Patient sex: M
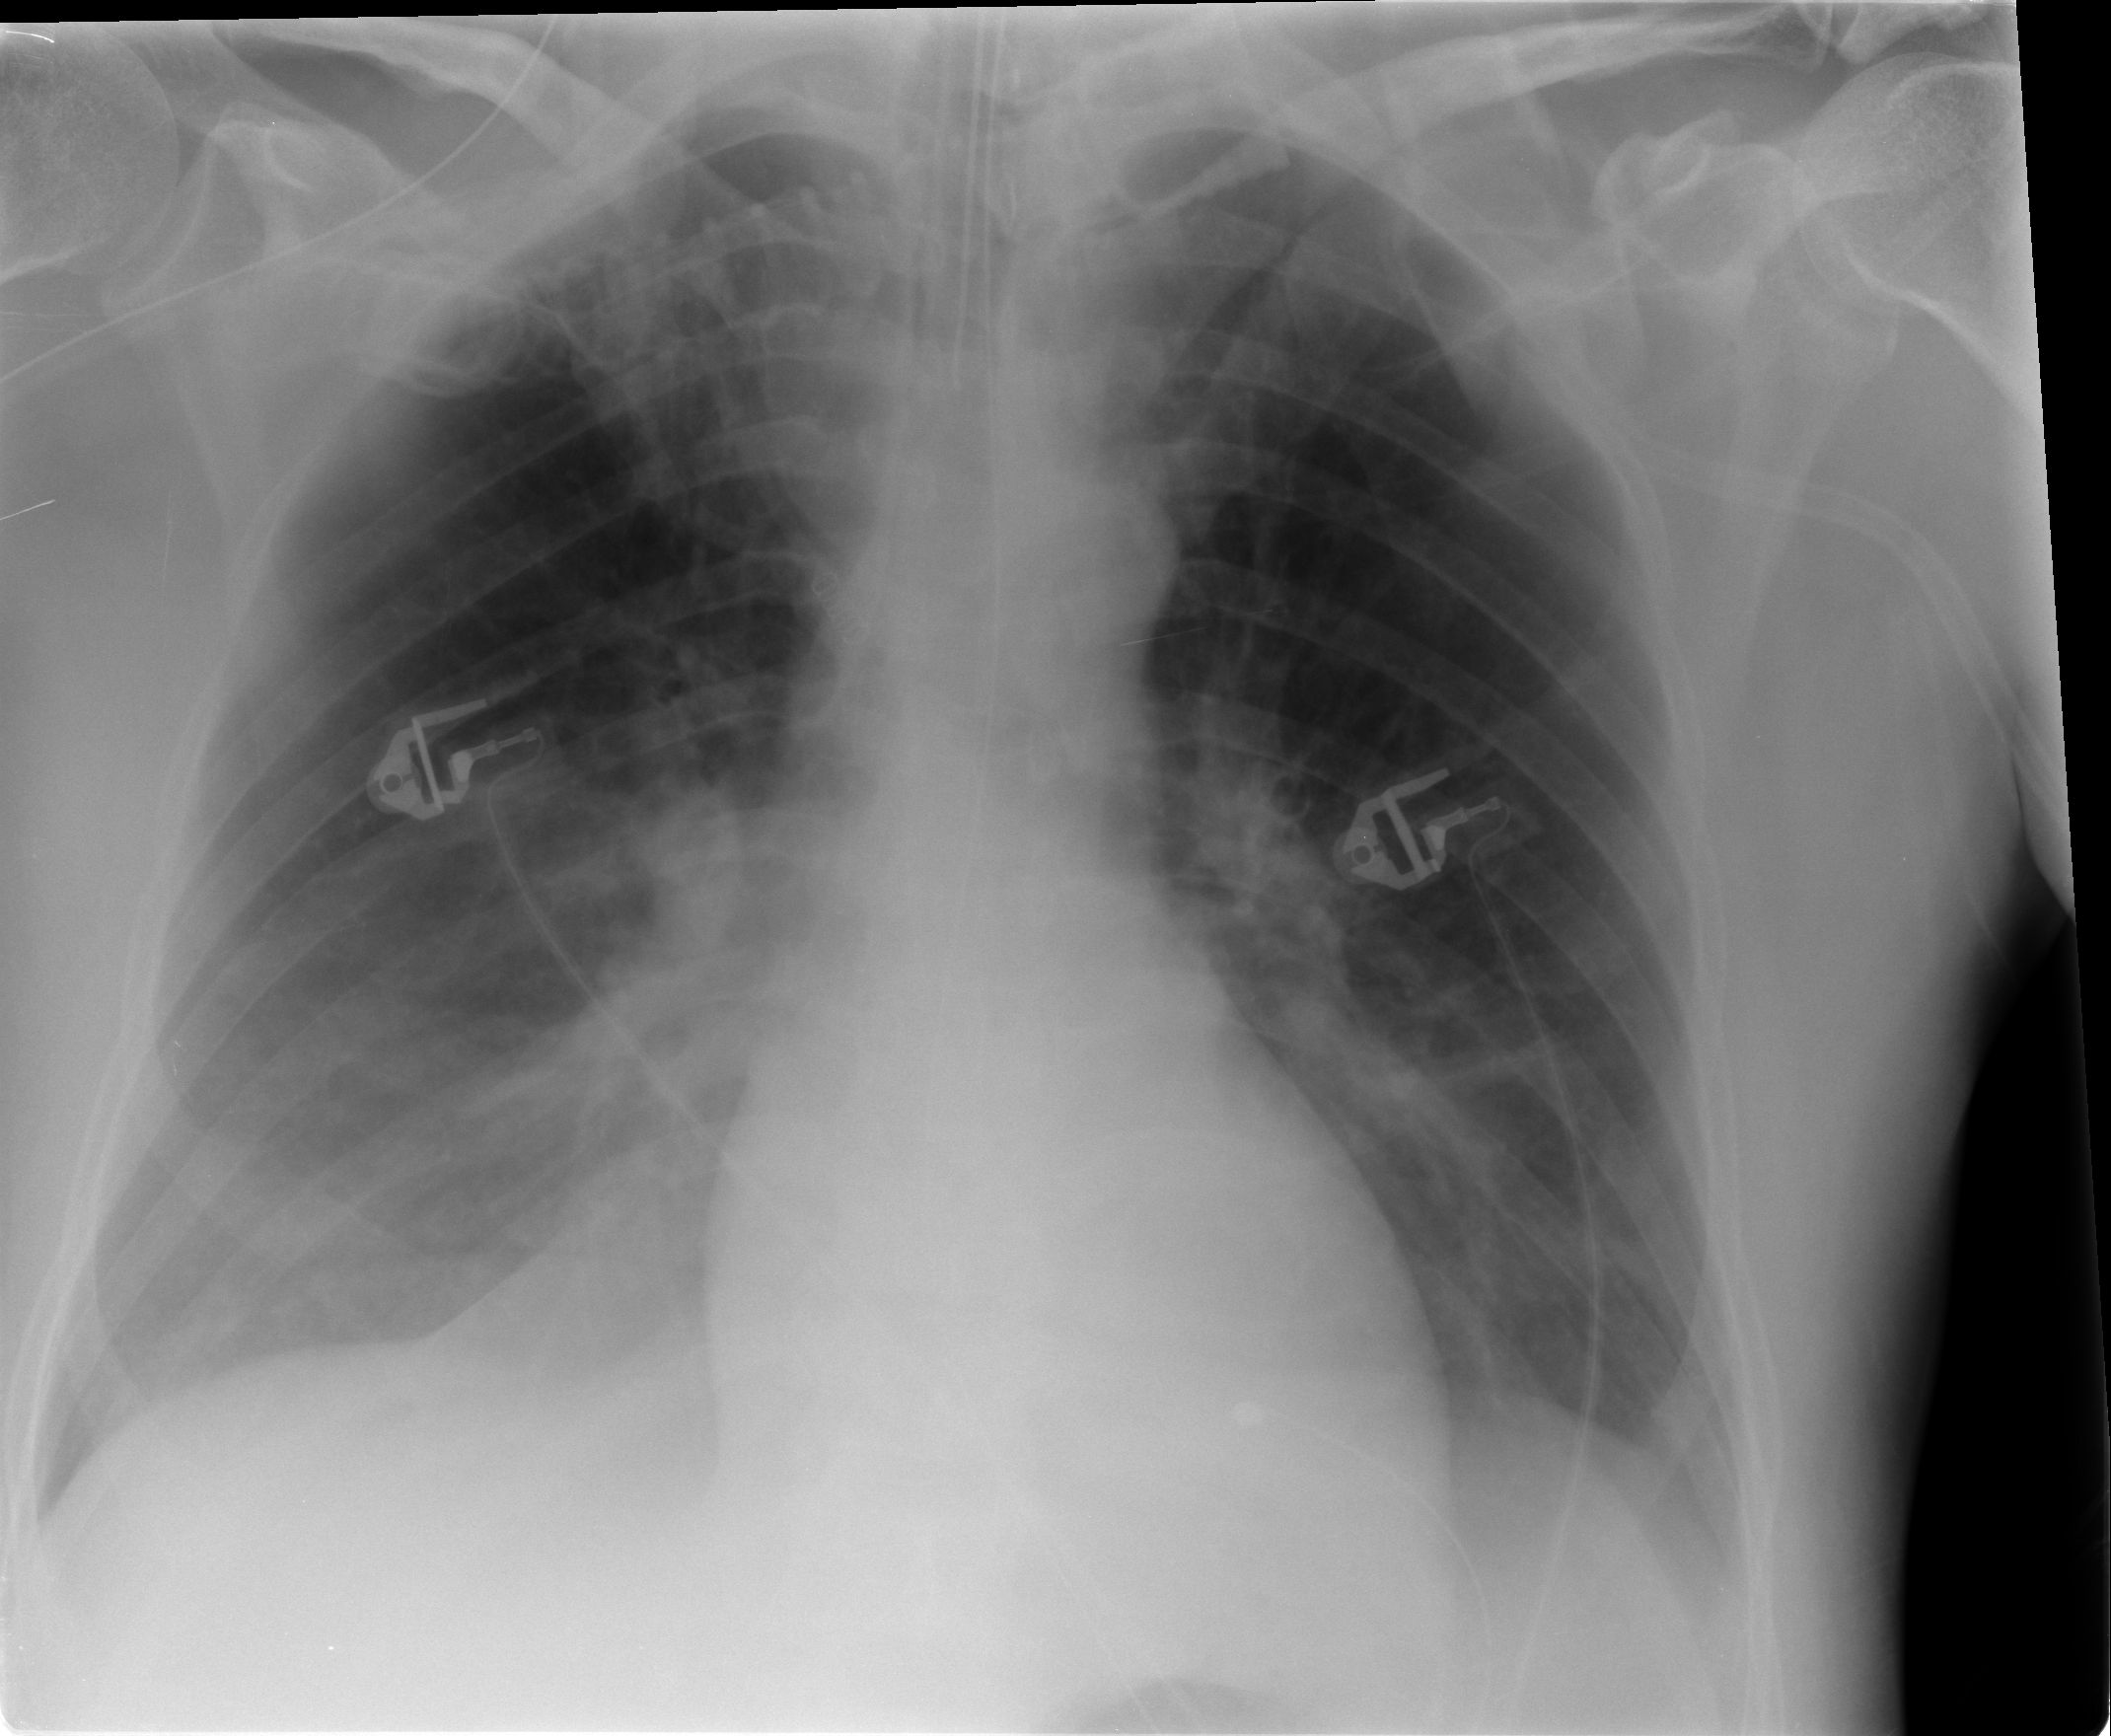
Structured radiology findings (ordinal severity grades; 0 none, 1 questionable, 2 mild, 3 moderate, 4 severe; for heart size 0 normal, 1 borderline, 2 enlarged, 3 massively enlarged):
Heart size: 0
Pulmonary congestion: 0
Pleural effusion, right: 2
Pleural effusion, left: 0
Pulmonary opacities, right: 0
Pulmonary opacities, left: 0
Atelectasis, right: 1
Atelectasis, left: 1